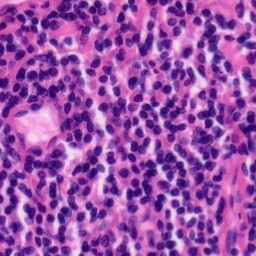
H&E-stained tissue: Tonsil